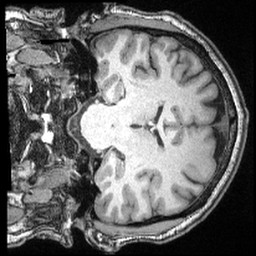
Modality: T1w
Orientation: coronal
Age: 34
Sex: male
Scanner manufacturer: siemens
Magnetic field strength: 3 T
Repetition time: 2.4 s
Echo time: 0.00374 s